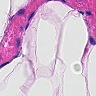
Metastatic tissue present: no